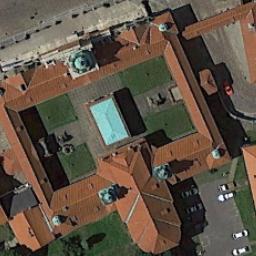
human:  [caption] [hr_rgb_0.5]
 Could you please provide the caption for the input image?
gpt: The church with a tower and the rest of the church has some orange sloping roofs .

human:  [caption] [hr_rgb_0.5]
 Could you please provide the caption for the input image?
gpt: This is a church, Which is divided into four meadows .

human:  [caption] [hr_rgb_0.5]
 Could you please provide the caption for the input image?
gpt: The church is on the grass with a parking lot beside .

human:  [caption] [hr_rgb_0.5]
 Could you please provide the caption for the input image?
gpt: An orange-roofed church with a blue tower above the roof of the church  Inside the church is a blue rectangular object, With vehicles and trees parked around the church .

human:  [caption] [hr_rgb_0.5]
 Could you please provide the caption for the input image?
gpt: There are four lawns in the church .